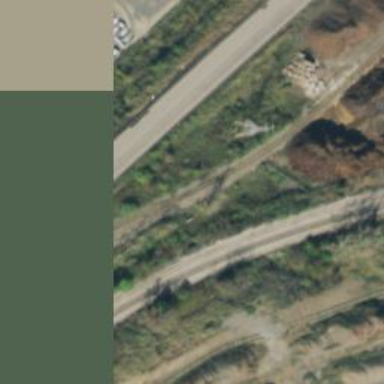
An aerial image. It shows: Railway siding with rails.